Field crop: maize
Growth stage: 2
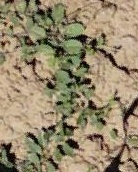
Species: convolvulus